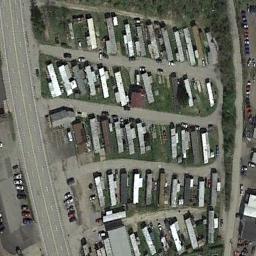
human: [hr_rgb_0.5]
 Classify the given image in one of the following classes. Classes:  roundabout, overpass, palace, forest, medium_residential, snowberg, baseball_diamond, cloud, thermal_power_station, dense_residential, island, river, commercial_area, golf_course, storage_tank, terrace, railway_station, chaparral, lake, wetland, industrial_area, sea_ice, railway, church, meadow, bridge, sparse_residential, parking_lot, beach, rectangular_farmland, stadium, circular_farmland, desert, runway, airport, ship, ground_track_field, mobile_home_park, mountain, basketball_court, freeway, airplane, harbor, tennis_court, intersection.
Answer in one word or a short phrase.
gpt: mobile_home_park